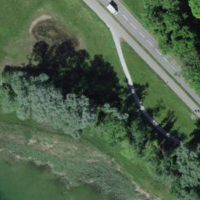
EUNIS habitat code: 25
Species observed at this site:
Tettigonia viridissima
Schoenus nigricans
Gomphocerippus rufus
Pseudochorthippus parallelus